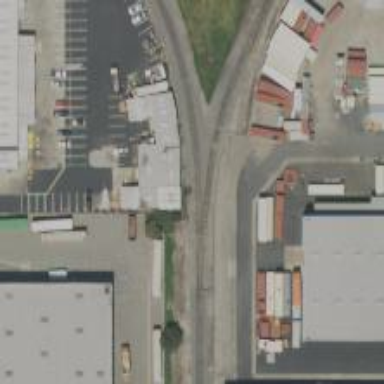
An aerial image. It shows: Railway spur service.